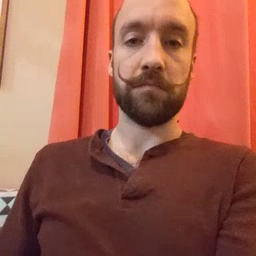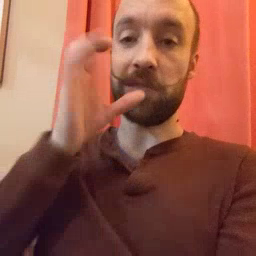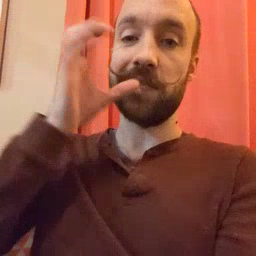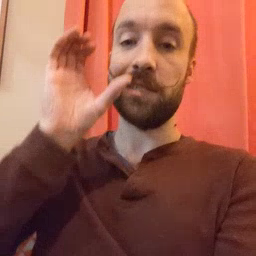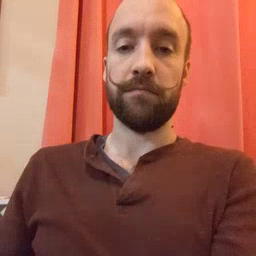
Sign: drink